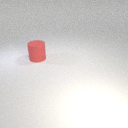
large red rubber cylinder